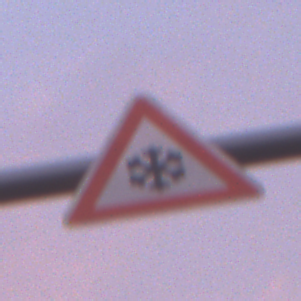
Verkehrszeichen: SchneeOderEisglaette
Umgebung: Outdoor, Urban
Tageszeit: SunriseSunset
Wetter: PartlyCloudy
Licht: Natural
Jahreszeit: NotSpecified
Kontrast: MediumContrast